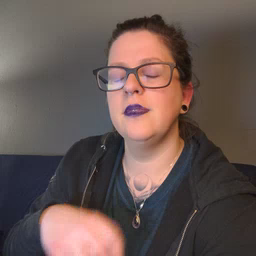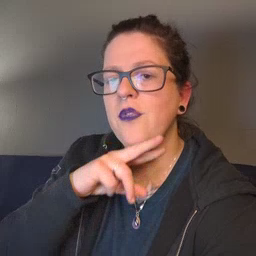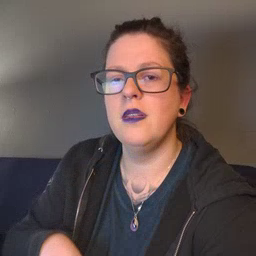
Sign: frog